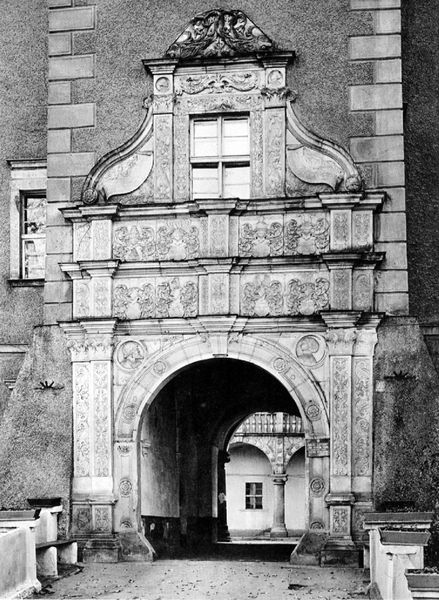
Titel: Tor vom Palast in Plakowice
Standort: Plakowice, Palast (EU - PL)
Schlagwörter: fenster, grau, pfeiler, schwarz, straße, säule, weiss, gebäude, schloss, weg, ornament, wand, architektur, barock, stein, porträt, brücke, renaissance, deutschland, relief, bogen, fassade, passage, giebel, mauer, hof, pilaster, rundbogen, detail, stuck, durchgang, tor, foto, fotografie, photographie, eingang, innenhof, burg, durchblick, medaillon, palast, torbogen, balustrade, schwarzweiß, architrav, photo, fries, portal, rustika, gesims, voluten, einfahrt, tunnel, gibel, ädikula, rustiziert, tonnengewölbe, durchfahrt, wandpfeiler, bamberg, schweifgiebel, tordurchfahrt, wand+, kaitell